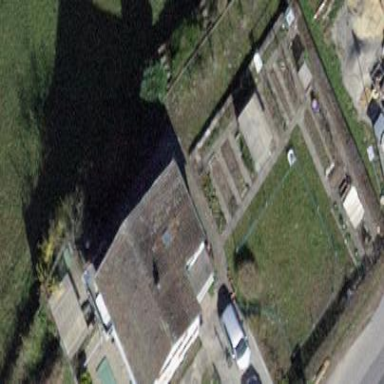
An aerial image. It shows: Building with tiled roof.